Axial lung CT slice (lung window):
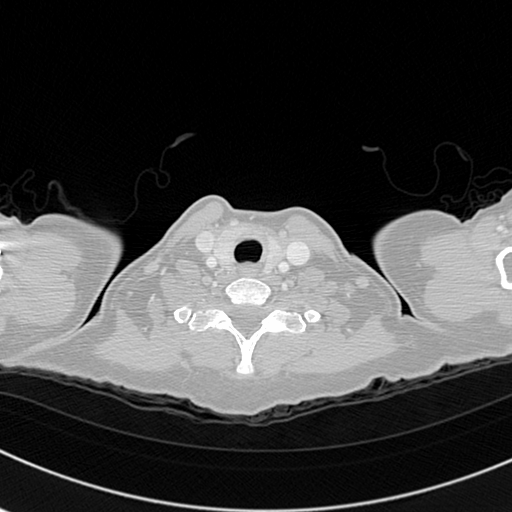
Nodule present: no